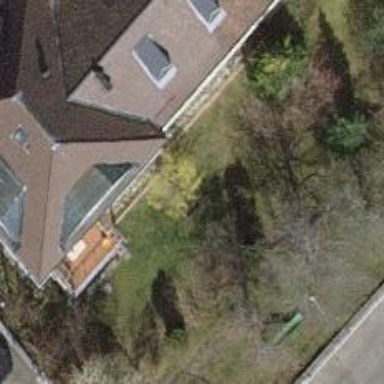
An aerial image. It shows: Residential garden.